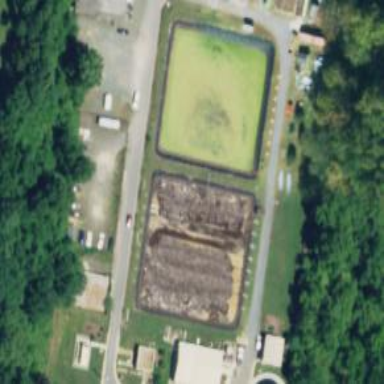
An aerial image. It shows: Image of wastewater.